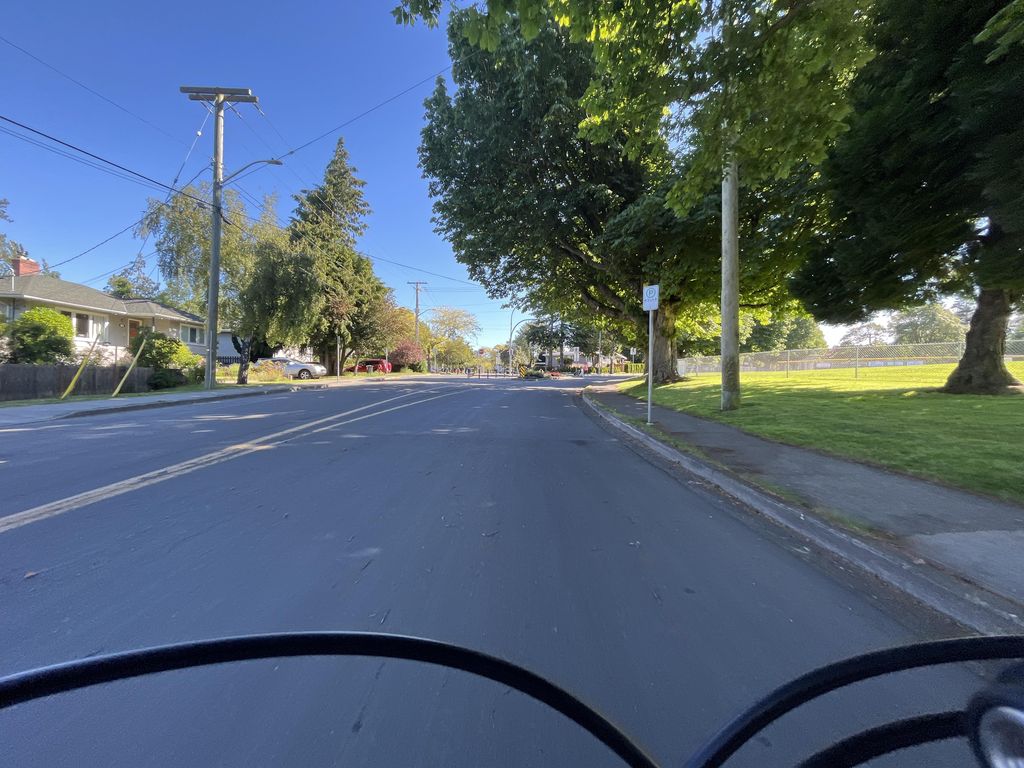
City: victoria